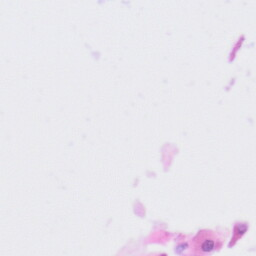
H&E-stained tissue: Tonsil